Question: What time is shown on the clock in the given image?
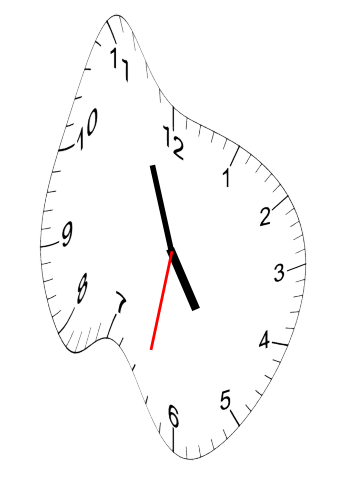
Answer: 04:56:32